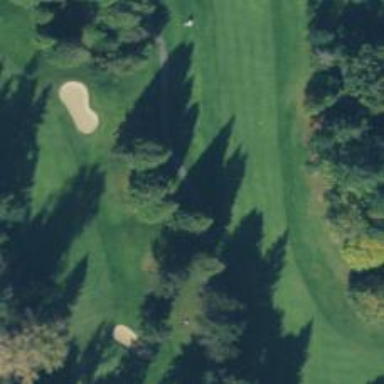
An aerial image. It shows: Path for golf carts.